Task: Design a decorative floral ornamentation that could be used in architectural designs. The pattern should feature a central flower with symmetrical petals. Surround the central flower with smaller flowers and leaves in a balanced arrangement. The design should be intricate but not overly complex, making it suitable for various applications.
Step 241:
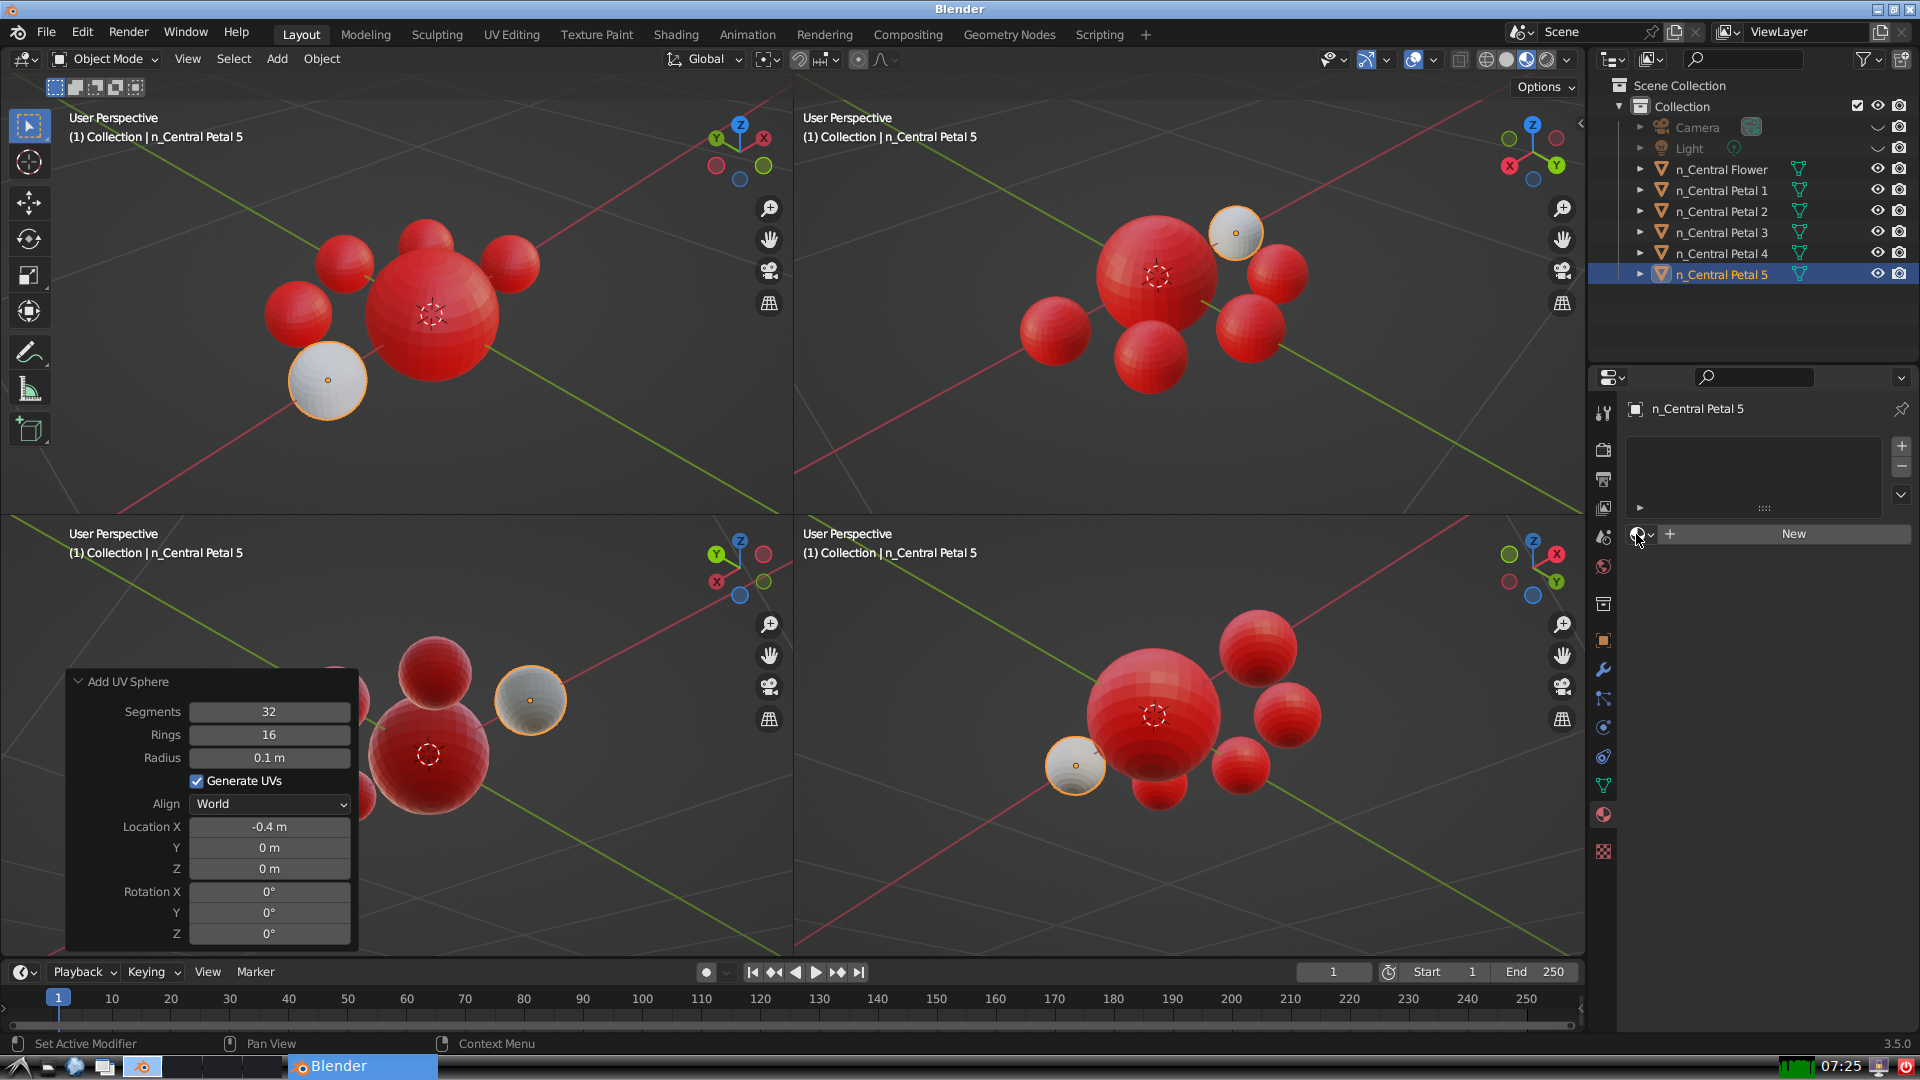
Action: click: no